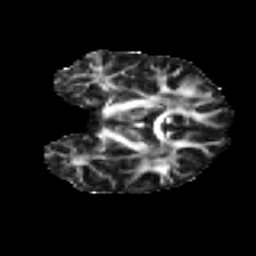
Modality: FA
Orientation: coronal
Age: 24
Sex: female
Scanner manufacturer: ge
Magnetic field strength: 3 T
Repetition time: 7.8 s
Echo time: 0.0606 s